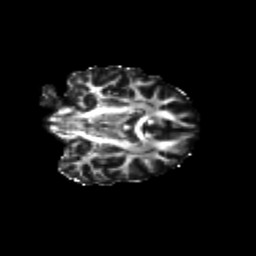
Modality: FA
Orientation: coronal
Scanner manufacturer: siemens
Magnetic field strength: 3 T
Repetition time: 9.2 s
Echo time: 0.084 s